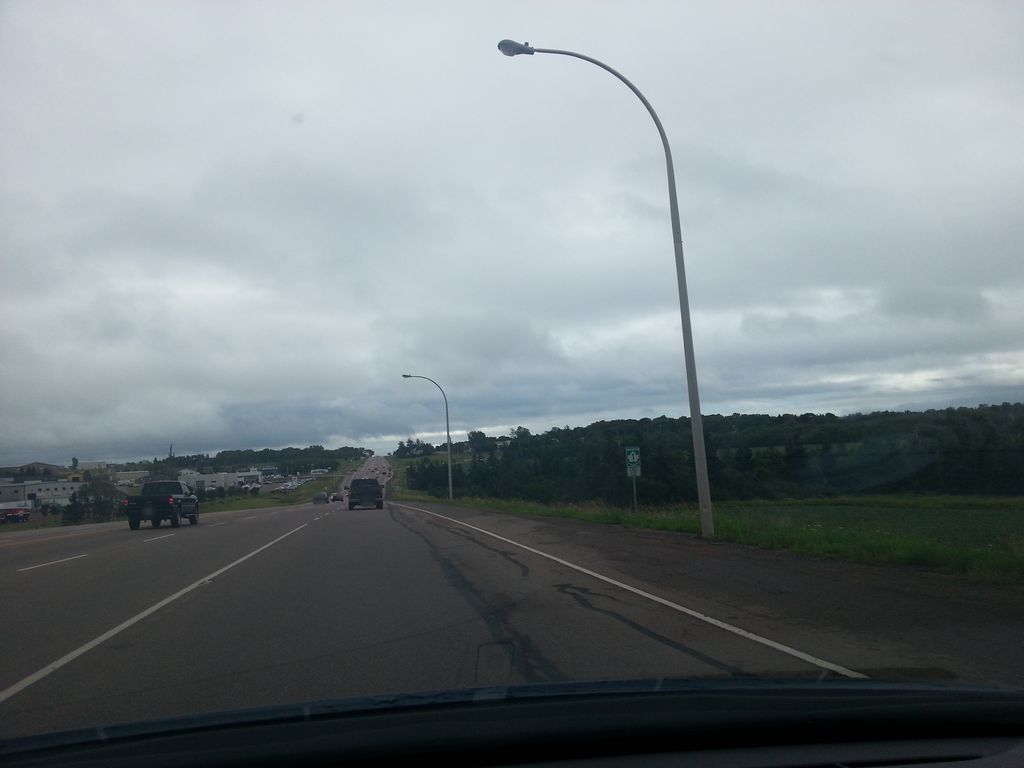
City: charlottetown